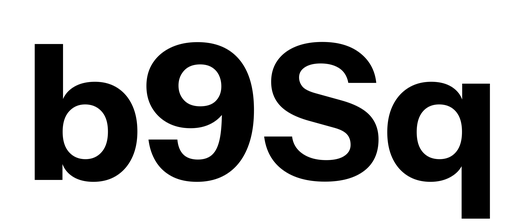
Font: InstrumentSans_Bold